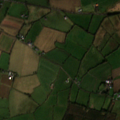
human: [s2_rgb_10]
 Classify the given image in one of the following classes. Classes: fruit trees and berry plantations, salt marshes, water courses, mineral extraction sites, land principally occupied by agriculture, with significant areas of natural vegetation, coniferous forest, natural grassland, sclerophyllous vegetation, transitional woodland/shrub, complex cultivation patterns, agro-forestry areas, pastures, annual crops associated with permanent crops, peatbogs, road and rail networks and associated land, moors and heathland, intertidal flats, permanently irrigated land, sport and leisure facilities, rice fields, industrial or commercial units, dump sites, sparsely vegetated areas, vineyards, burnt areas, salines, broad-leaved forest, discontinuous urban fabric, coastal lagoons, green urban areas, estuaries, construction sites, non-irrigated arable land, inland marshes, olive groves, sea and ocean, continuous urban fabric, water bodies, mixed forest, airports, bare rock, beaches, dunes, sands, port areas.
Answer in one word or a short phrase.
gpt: pastures, complex cultivation patterns, transitional woodland/shrub